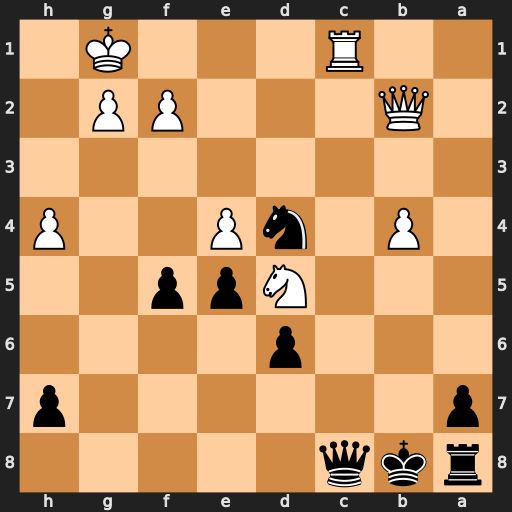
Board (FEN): rkq5/p6p/3p4/3Npp2/1P1nP2P/8/1Q3PP1/2R3K1
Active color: b
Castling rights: -
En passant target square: -
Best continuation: Qxc1+ Qxc1 Ne2+ Kf1 Nxc1